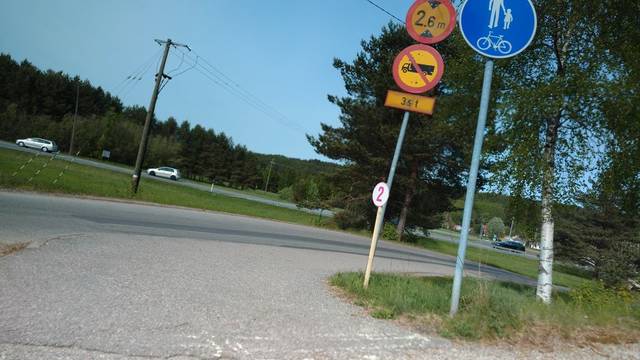
Region: Finland
Coordinates: 60.387, 23.164